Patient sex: M
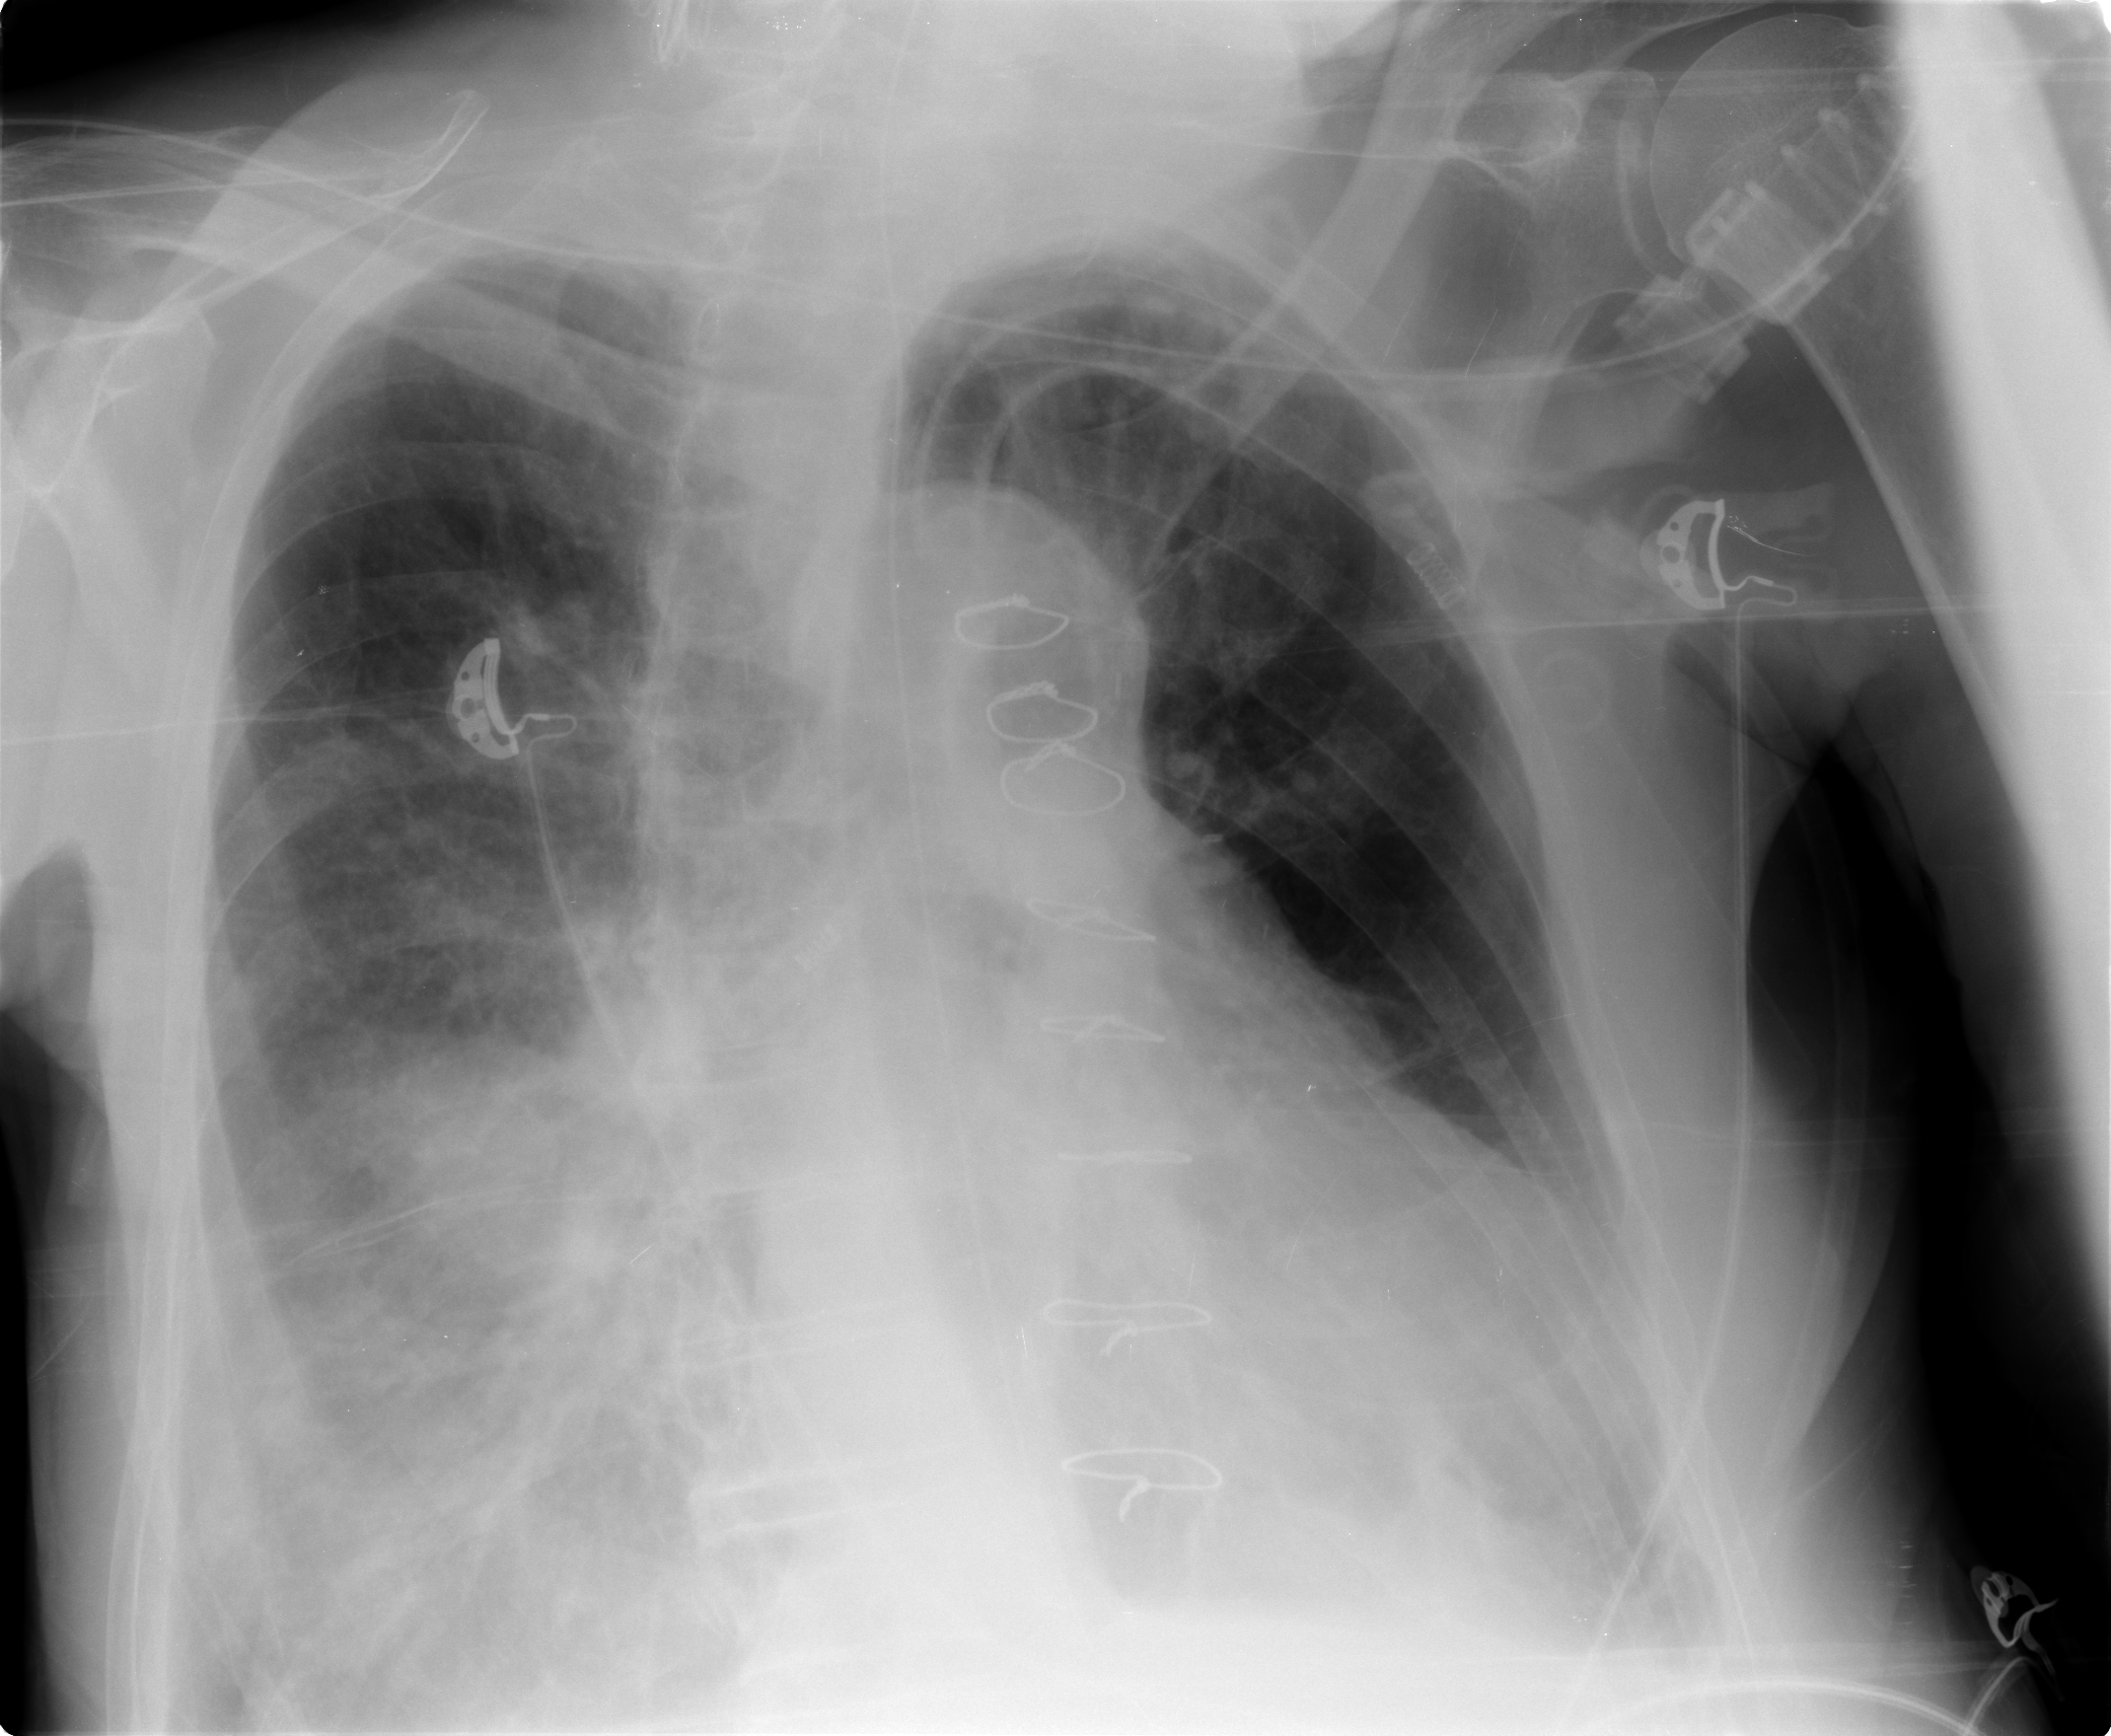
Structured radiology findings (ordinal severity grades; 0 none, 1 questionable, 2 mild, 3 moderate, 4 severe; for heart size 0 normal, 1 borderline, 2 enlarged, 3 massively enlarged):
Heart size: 2
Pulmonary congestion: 2
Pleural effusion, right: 2
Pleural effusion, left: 1
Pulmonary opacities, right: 3
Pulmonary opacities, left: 0
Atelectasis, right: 2
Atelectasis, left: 0